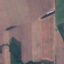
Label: AnnualCrop